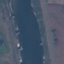
Land use / land cover: River